The plot is a Hilbert-envelope spectrum of a rotating bearing's acceleration signal, annotated with the bearing's characteristic defect frequencies. Determine the bearing's health state. Answer with exactly one of: normal, inner_race, outer_race, ball.
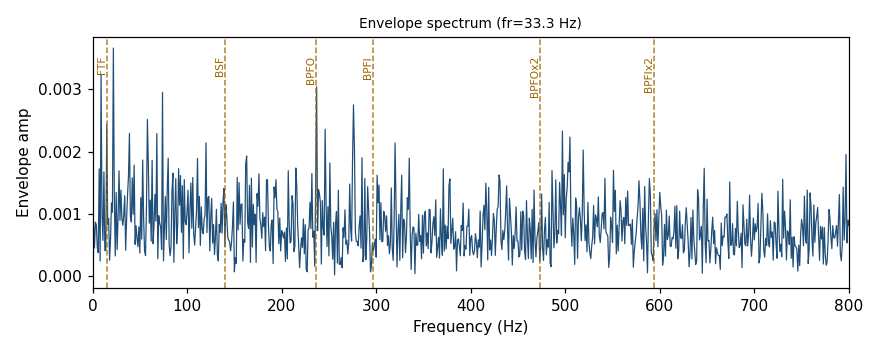
Answer: normal